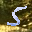
Label: 5